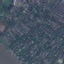
Label: Residential